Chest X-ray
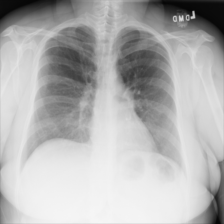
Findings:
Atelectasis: negative
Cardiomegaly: negative
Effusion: negative
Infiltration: negative
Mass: negative
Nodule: negative
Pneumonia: negative
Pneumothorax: negative
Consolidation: negative
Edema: negative
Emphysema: negative
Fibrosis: negative
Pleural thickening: negative
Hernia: negative